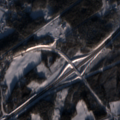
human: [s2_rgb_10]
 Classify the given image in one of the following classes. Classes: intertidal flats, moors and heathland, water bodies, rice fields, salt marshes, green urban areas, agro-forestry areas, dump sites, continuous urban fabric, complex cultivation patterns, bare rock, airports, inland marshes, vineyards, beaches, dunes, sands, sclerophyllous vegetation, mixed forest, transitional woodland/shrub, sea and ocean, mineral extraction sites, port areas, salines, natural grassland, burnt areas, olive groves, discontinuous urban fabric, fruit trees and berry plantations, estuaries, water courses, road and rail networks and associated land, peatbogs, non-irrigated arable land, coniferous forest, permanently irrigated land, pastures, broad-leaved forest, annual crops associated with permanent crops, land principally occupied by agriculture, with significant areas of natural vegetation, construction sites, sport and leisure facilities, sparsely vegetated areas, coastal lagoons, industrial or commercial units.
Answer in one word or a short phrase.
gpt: discontinuous urban fabric, land principally occupied by agriculture, with significant areas of natural vegetation, coniferous forest, mixed forest, transitional woodland/shrub